Field crop: maize
Growth stage: 2
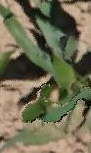
Species: maize